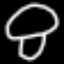
Label: mushroom